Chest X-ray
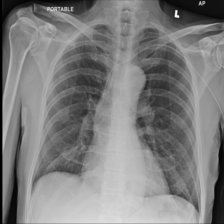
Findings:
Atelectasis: negative
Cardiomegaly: negative
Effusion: negative
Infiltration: negative
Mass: negative
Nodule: negative
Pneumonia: negative
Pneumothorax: negative
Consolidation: negative
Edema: negative
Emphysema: negative
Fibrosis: negative
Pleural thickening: negative
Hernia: negative